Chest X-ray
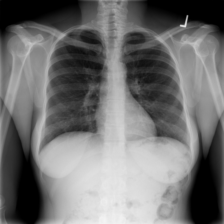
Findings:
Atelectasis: negative
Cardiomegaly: negative
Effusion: negative
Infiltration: negative
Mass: negative
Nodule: negative
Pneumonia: negative
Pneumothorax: negative
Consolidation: negative
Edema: negative
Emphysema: negative
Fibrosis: negative
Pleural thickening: negative
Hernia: negative